Question: I wanted to do some changes in the given XML file so that the tabs must display on bottom.
The XML file of the tabHost Activity is given Below. The o/p ( graphical view ) is also given.
'''
<TabHost xmlns:android="http://schemas.android.com/apk/res/android"
xmlns:tools="http://schemas.android.com/tools"
android:id="@android:id/tabhost"
android:layout_width="match_parent"
android:layout_height="match_parent"
android:paddingBottom="@dimen/activity_vertical_margin"
android:paddingLeft="@dimen/activity_horizontal_margin"
android:paddingRight="@dimen/activity_horizontal_margin"
android:paddingTop="@dimen/activity_vertical_margin"
tools:context=".TabHostActivity" >
<LinearLayout
android:layout_width="match_parent"
android:layout_height="match_parent"
android:orientation="vertical" >
<TabWidget
android:id="@android:id/tabs"
android:layout_width="match_parent"
android:layout_height="wrap_content" />
<FrameLayout
android:id="@android:id/tabcontent"
android:layout_width="match_parent"
android:layout_height="match_parent" >
<FrameLayout
android:id="@+id/activity_tab_host_llLeftFragment"
android:layout_width="match_parent"
android:layout_height="match_parent"/>
<FrameLayout
android:id="@+id/activity_tab_host_llRegFormFragment"
android:layout_width="match_parent"
android:layout_height="match_parent"/>
<FrameLayout
android:id="@+id/activity_tab_host_llRightFragment"
android:layout_width="match_parent"
android:layout_height="match_parent"/>
<FrameLayout
android:id="@+id/activity_tab_host_llDisplayDataFragment"
android:layout_width="match_parent"
android:layout_height="match_parent"/>
</FrameLayout>
</LinearLayout>
</TabHost>
'''
and the the graphical View of this is given below
I Want to put that tab on bottom .. I tried a lot but didn't found any solution.
Please help.

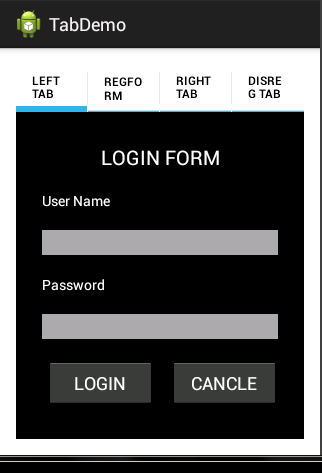
Answer: '''
<?xml version="1.0" encoding="utf-8"?>
<TabHost xmlns:android="http://schemas.android.com/apk/res/android"
android:id="@+id/tabhost"
android:layout_width="fill_parent"
android:layout_height="fill_parent" >
<LinearLayout
android:layout_width="fill_parent"
android:layout_height="fill_parent"
android:orientation="vertical"
android:padding="5dp" >
<FrameLayout
android:id="@android:id/tabcontent"
android:layout_width="fill_parent"
android:layout_height="fill_parent"
android:padding="5dp"
android:layout_weight="1" >
<LinearLayout
android:id="@+id/ll_tab1"
android:layout_width="match_parent"
android:layout_height="match_parent"
android:orientation="vertical" />
<LinearLayout
android:id="@+id/ll_tab2"
android:layout_width="match_parent"
android:layout_height="match_parent"
android:orientation="vertical" />
<LinearLayout
android:id="@+id/ll_tab3"
android:layout_width="match_parent"
android:layout_height="match_parent"
android:orientation="vertical" />
</FrameLayout>
<TabWidget
android:id="@android:id/tabs"
android:layout_width="fill_parent"
android:layout_height="wrap_content"
android:layout_weight="0"/>
</LinearLayout>
</TabHost>
'''
update your layout.xml file with this code you will get the desired output!!!